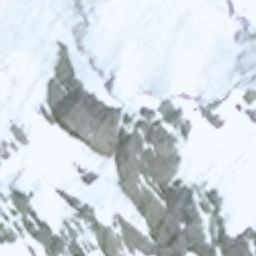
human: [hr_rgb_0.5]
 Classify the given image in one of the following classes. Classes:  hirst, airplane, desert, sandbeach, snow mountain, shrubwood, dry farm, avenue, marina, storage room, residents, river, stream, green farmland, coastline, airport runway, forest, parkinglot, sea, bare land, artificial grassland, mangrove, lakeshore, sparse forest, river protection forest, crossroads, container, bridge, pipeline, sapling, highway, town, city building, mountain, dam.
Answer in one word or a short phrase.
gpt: snow mountain